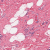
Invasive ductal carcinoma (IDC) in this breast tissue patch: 0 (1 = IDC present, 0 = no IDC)